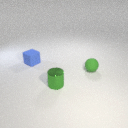
small green metal cylinder to the left of small green rubber sphere